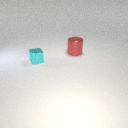
small cyan metal cube in front of large red metal cylinder